Field crop: maize
Growth stage: 2
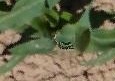
Species: maize